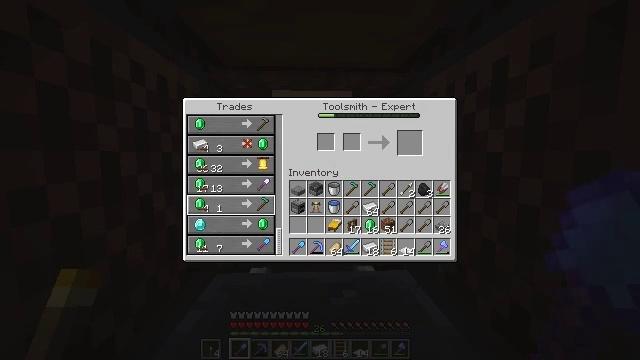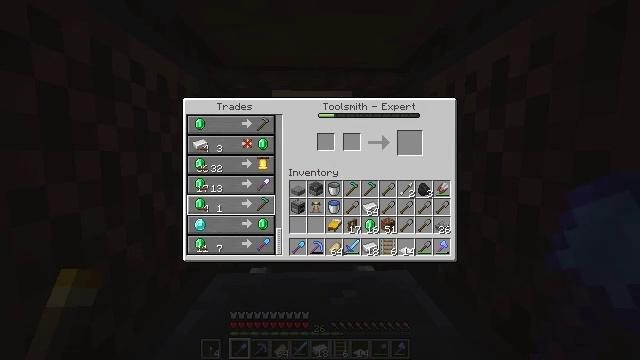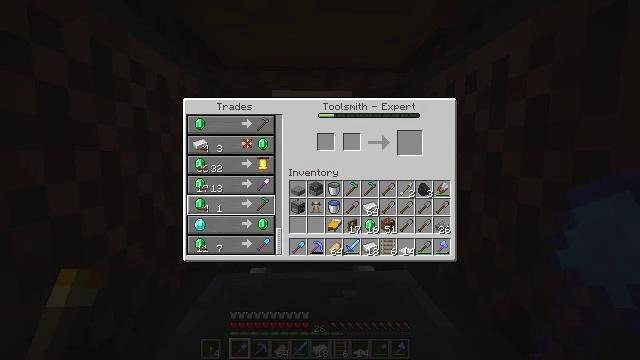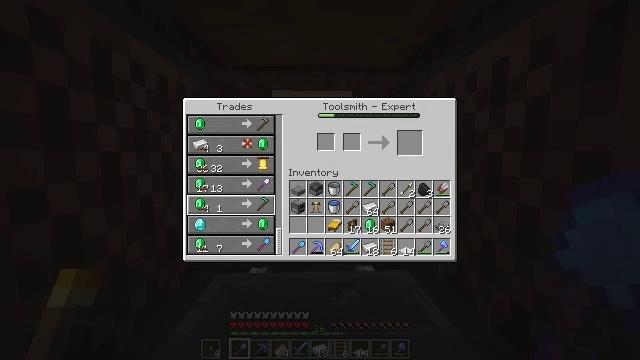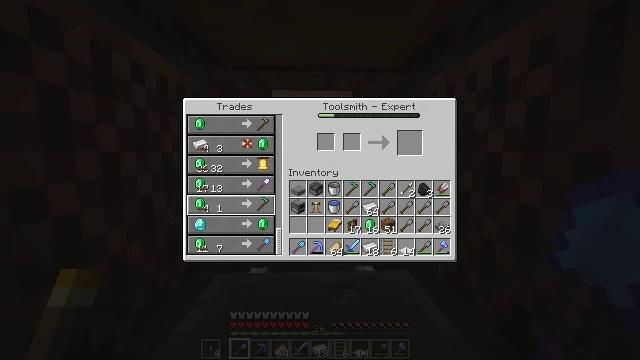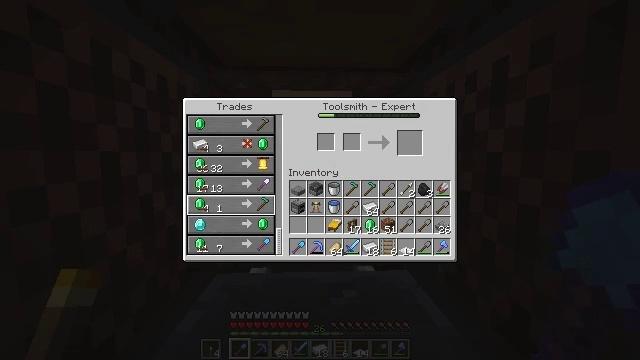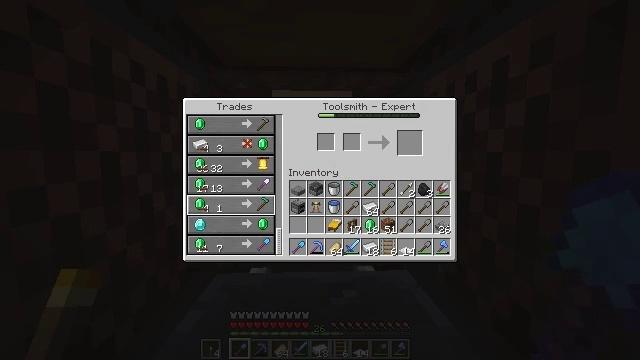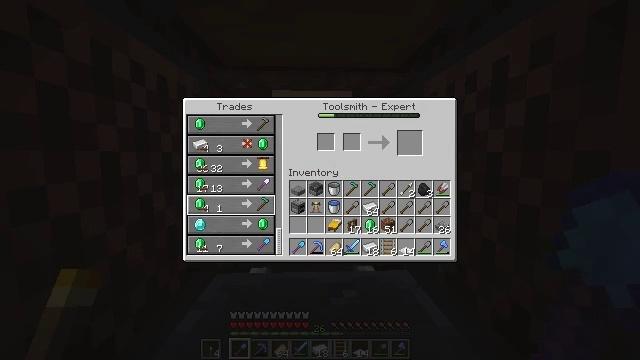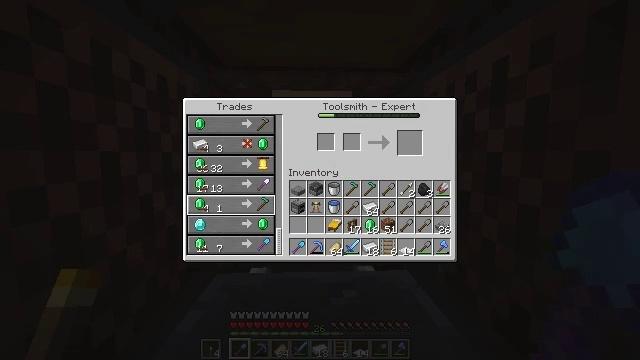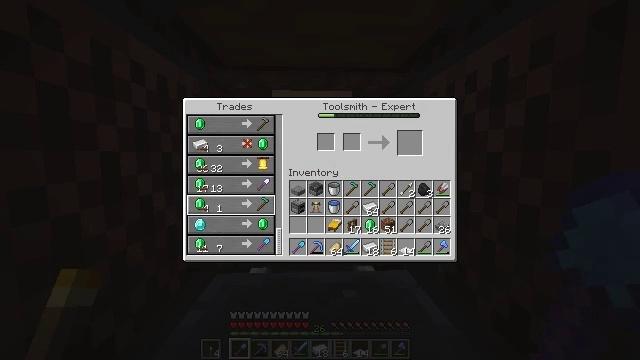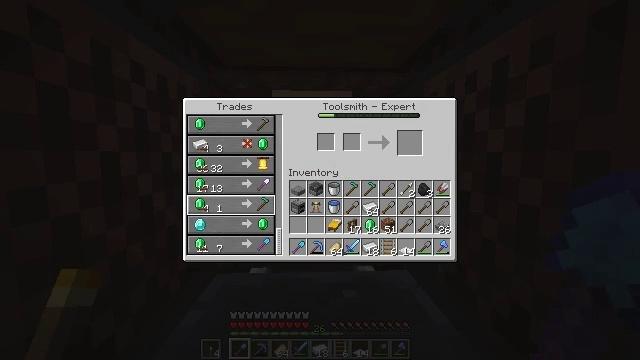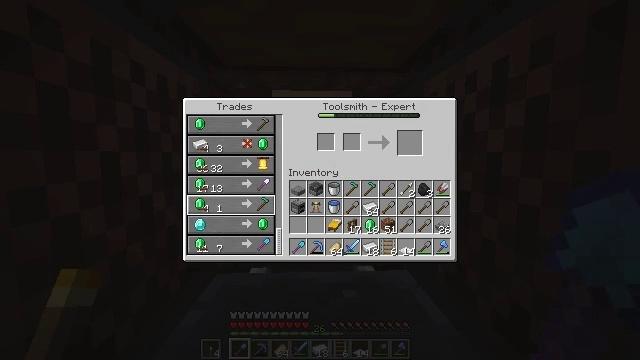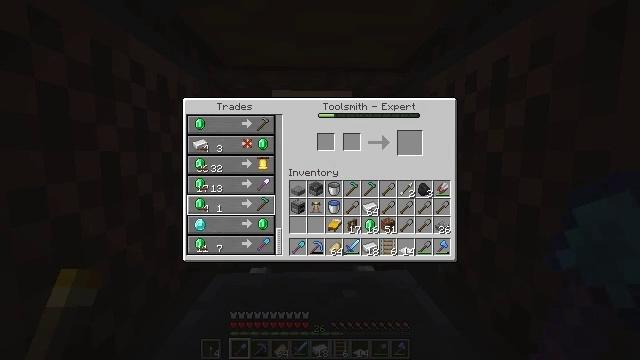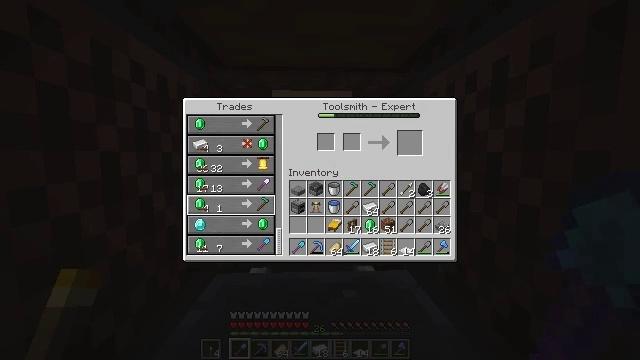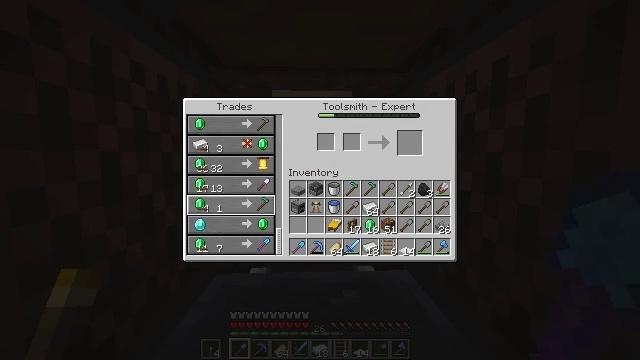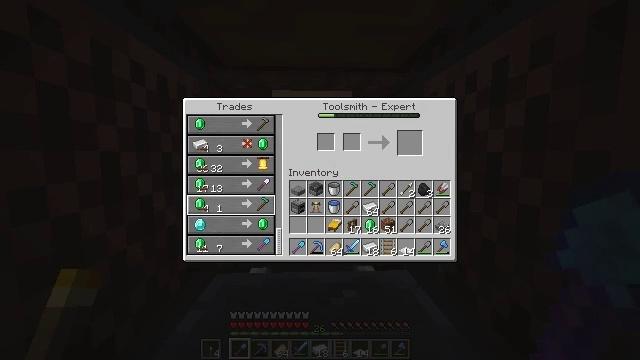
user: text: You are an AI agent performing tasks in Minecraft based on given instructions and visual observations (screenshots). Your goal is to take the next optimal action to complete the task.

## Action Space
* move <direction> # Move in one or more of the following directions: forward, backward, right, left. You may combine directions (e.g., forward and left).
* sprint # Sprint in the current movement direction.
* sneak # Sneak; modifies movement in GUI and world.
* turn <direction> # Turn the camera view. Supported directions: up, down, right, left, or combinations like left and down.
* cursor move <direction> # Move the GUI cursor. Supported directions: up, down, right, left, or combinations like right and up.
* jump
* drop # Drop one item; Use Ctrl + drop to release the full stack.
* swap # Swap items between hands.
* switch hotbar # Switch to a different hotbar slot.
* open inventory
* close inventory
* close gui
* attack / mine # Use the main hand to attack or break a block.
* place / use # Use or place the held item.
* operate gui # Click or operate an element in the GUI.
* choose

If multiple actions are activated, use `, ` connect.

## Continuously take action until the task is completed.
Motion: motion action
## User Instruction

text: Destroy the brown bed to move it.
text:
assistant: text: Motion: no_op
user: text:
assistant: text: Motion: no_op
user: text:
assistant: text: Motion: no_op
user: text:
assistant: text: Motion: no_op
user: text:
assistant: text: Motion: no_op
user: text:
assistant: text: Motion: no_op
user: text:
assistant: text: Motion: no_op
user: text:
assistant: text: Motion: no_op
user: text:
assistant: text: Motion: no_op
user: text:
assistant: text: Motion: no_op
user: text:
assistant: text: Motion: no_op
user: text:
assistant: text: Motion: no_op
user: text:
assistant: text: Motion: no_op
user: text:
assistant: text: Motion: no_op
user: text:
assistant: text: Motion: no_op
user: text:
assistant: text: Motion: no_op
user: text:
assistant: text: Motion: no_op
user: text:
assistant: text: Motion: no_op
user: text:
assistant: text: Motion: no_op
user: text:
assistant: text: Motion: no_op
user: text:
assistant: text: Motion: no_op
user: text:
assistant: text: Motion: no_op
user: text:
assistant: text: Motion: no_op
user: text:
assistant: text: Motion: no_op
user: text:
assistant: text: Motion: no_op
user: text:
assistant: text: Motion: no_op
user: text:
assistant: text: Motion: no_op
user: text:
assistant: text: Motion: no_op
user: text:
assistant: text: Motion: no_op
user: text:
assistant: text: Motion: no_op